Question: I'm trying to create a search form using Bootstrap and it's all fine but I need two of the multi-option to sit next to each other and collectively take up 100% width of their containing DIV.

The orange is obviously only there to highlight what I'm trying to do.
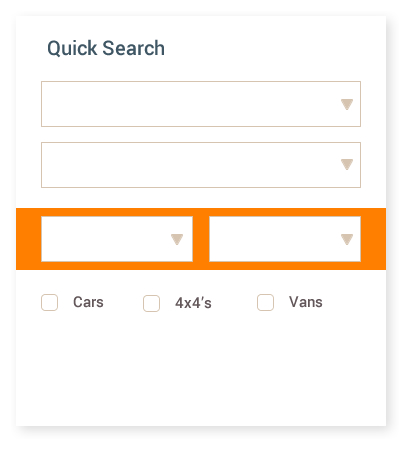
Answer: You want to put those <URL>. That is what I did in the follow example:
'''
<div class="container">
<div class="form-group">
<label label-default="" for="exampleInputEmail1">Email address</label>
<input type="email" class="form-control" id="exampleInputEmail1"
placeholder="Enter email">
</div>
<div class="row">
<div class="form-group col-lg-6">
<label label-default="" for="exampleInputPassword1">Password</label>
<input type="password" class="form-control" id="exampleInputPassword1"
placeholder="Password">
</div>
<div class="form-group col-lg-6">
<label label-default="" for="username">username</label>
<input type="username" class="form-control" id="username"
placeholder="username">
</div>
</div>
<div class="form-group">
<label label-default="" for="exampleInputFile">File input</label>
<input type="file" id="exampleInputFile">
<p class="help-block">Example block-level help text here.</p>
</div>
<div class="checkbox">
<label>
<input type="checkbox">Check me out</label>
</div>
<button type="submit" class="btn btn-default">Submit</button>
'''
I will add my bootply when it actually saves... but you can copy and paste it into a <URL> for now to see demo.